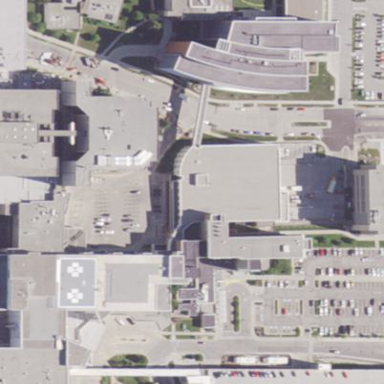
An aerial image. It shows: Section of hospital building.